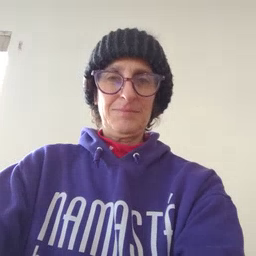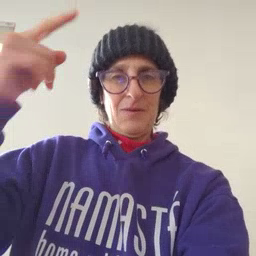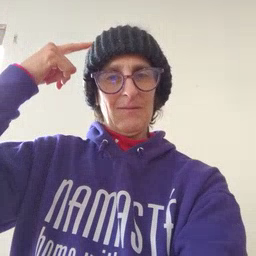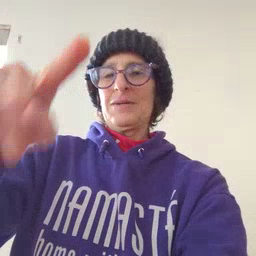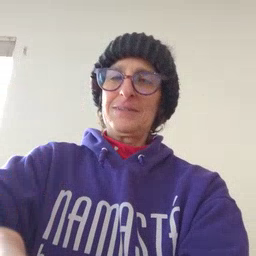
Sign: give